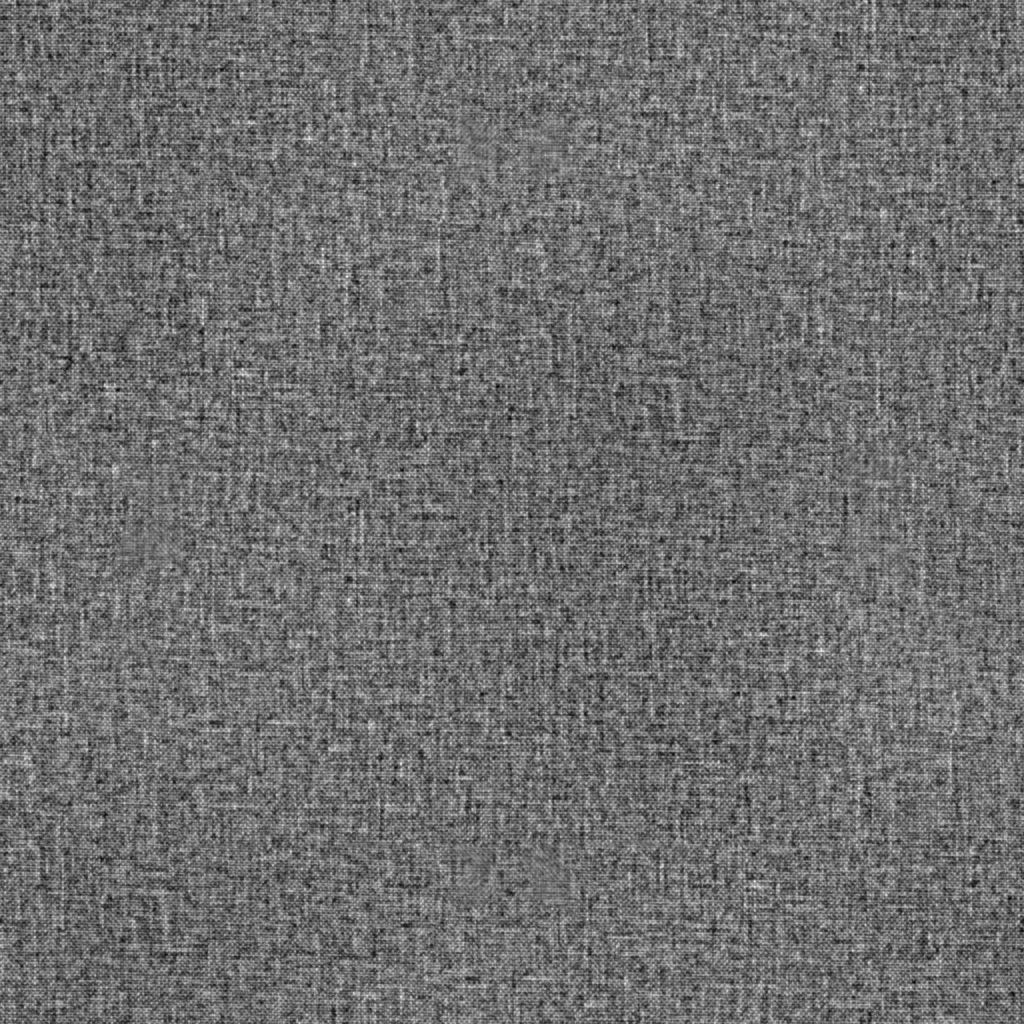
Texture map type: Displacement